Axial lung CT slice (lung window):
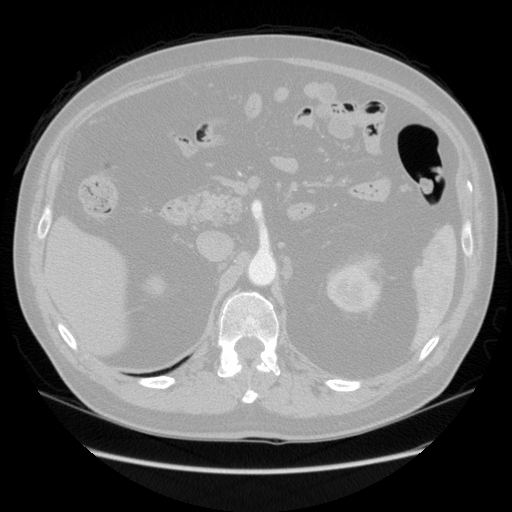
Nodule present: no